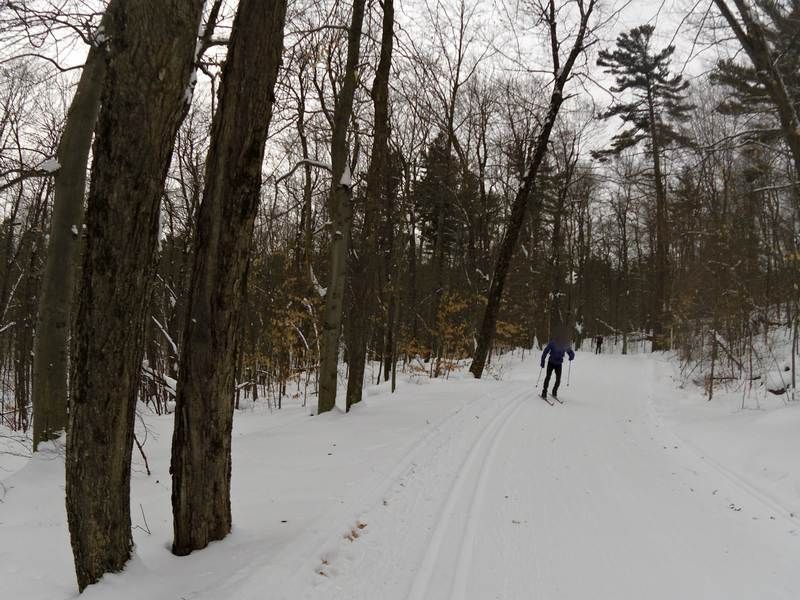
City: ottawa-gatineau